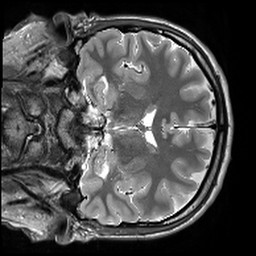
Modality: T2w
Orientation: coronal
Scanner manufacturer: siemens
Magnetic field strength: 3 T
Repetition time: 10.64 s
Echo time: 0.05 s